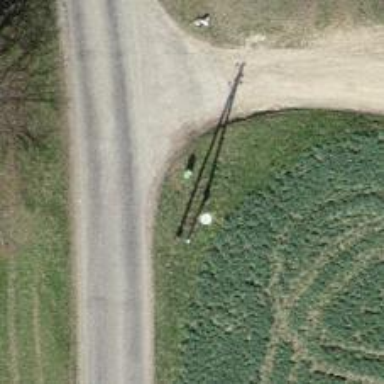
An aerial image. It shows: Minor power line.